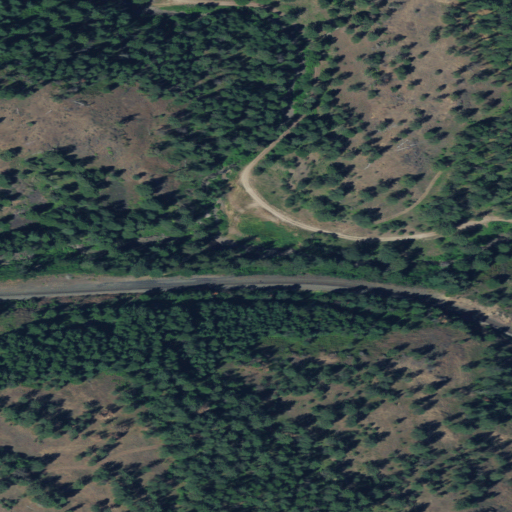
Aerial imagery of valley in Oregon named Railroad Canyon containing evergreen forest, grassland, open development, and shrub